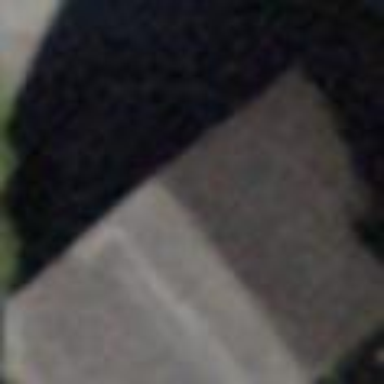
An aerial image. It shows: Barn.